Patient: sex M, age 34
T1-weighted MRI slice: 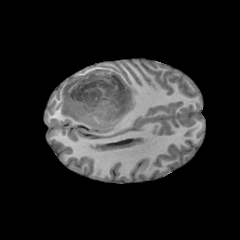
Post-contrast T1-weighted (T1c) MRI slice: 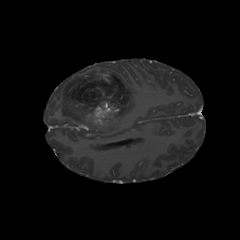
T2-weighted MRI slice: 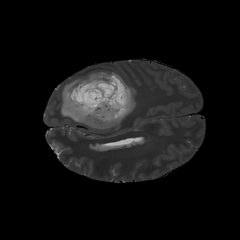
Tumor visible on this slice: yes
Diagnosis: Astrocytoma, IDH-mutant
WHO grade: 4